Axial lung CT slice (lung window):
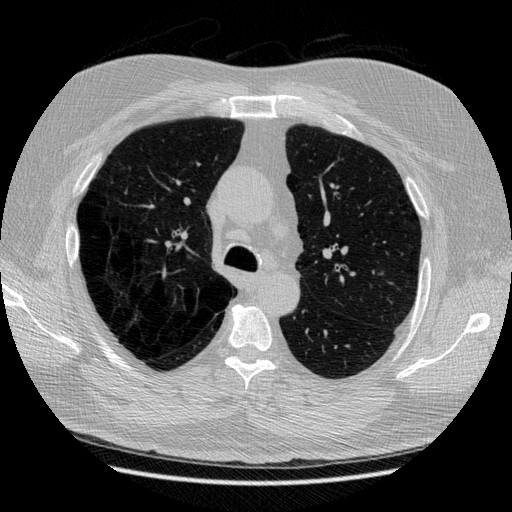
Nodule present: no